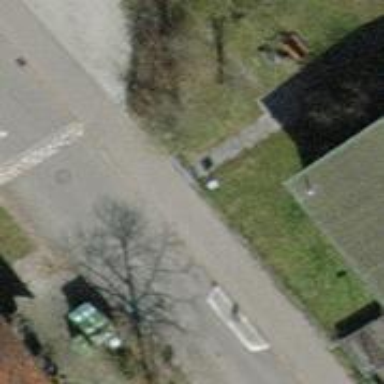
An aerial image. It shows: Residential road with asphalt surface and opposite cycleway.